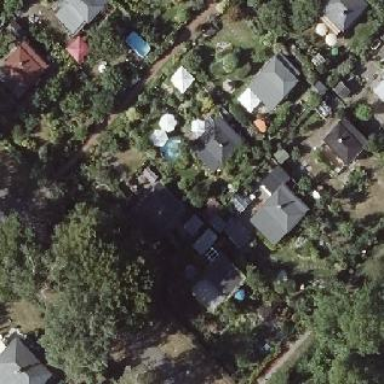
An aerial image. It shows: Plot within allotments.